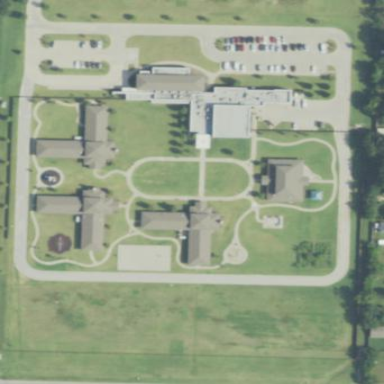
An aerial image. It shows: Shelter as social facility.